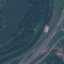
Land use / land cover: Highway